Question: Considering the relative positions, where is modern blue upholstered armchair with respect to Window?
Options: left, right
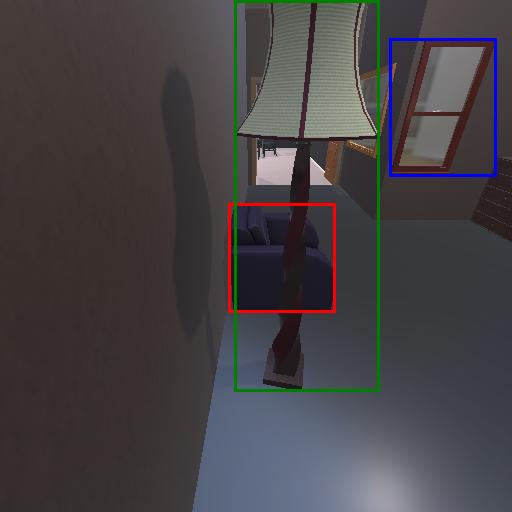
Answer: left